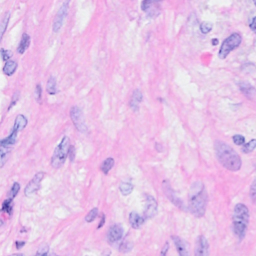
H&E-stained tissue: Breast